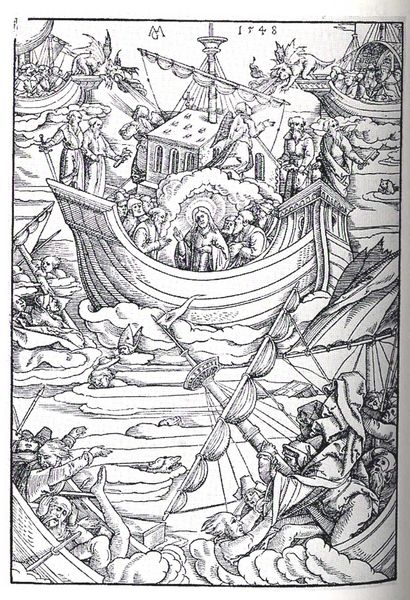
Titel: Der Sieg der wahren Kirche über die Katholiken und Türken
Künstler: Matthias Gerung
Institution: (Seriendruck)
Schlagwörter: felsen, gott, kampf, meer, wasser, weiß, wolken, menschen, see, holz, männer, schwarz, zeichnung, haus, tiere, wolke, menge, hände, wind, gewässer, kirche, boot, kahn, ruder, engel, bein, holzschnitt, schiff, schiffe, segel, welle, wellen, fahne, fischer, flagge, mast, segelschiff, grafik, masten, flut, krieg, schiffbruch, schlacht, sinken, sturm, unglück, untergang, wogen, bishop, church, hat, men, people, religious, robes, soldaten, sword, white, black, hair, print, taue, narren, fuss, glaube, schwimmen, druck, schwarz weiß, radierung, stich, waffen, heer, seegang, christus, jesus, strudel, christlich, qual, schreien, teufel, angel, fighting, man, sky, krieger, priester, segen, boat, ocean, sea, ship, water, waves, heiliger, posaunen, heilige, speere, seefahrer, drawing, jünger, sünde, black and white, heiland, illustration, battle, devil, petrus, drache, boats, drowning, rettung, sail, schiffbrüchige, storm, wave, wreck, flag, human, mann, nachen, seegel, schiffsmast, pencil, versinken, neuzeit, war, segensgestus, hieronymus, arche, noah, fingers, nussschale, buchillustration, god, christ, fish, ships, fishermen, fishing, salvator, dragon, strum, graphik, ertrinken, humans, koje, sails, page, ertrinkende, scared, text, totenschiff, fishes, key, halo, swimming, anklammern, bibelillstration, narrenboot, sinking, oars, leute, demons, apostles, ark, genesareth, flood, good, 1448, sink, creatures, capsized, hailo, noah's ark, siciples, . halo, himme